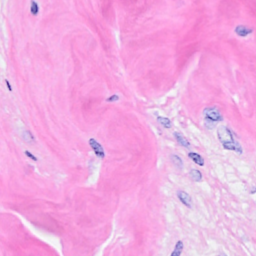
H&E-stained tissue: Breast